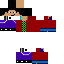
A male human skin with medium skin, wearing brown long hair dressed in a red hoodie and red pants, featuring a closed mouth.